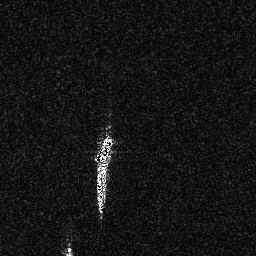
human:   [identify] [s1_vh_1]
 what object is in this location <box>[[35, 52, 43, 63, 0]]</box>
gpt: <ref>1 medium ship at the center</ref>